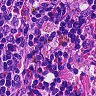
Metastatic tissue present: no